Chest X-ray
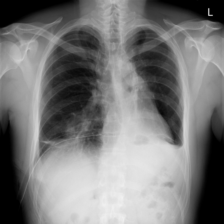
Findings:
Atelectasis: negative
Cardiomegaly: negative
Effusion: negative
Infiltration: negative
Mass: negative
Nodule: negative
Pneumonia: negative
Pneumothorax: positive
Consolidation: negative
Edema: negative
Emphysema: negative
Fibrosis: negative
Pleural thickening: negative
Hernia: negative